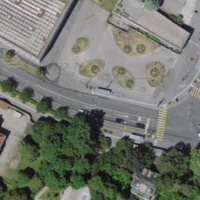
EUNIS habitat code: 54
Species observed at this site:
Euphorbia cyparissias
Aesculus hippocastanum